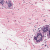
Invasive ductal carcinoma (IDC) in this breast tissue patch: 0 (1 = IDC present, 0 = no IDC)